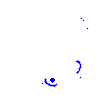
Particle: proton